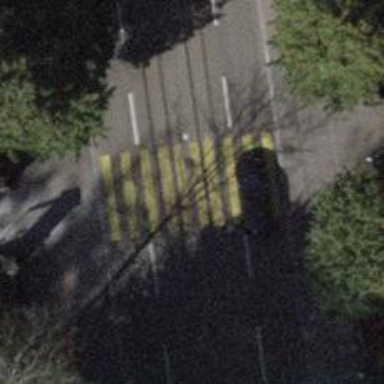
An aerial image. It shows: Uncontrolled zebra crossing with notable zebra markings.